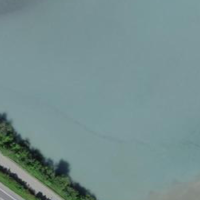
EUNIS habitat code: 57
Species observed at this site:
Cephalanthera longifolia